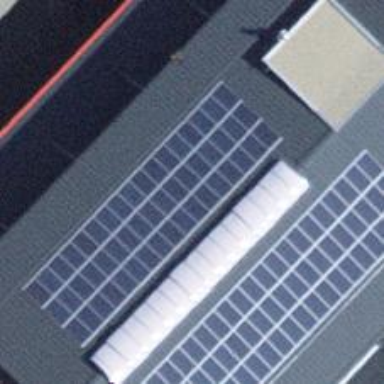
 consisting of solar photovoltaic panels."